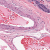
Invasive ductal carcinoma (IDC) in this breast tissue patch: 0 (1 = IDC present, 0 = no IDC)